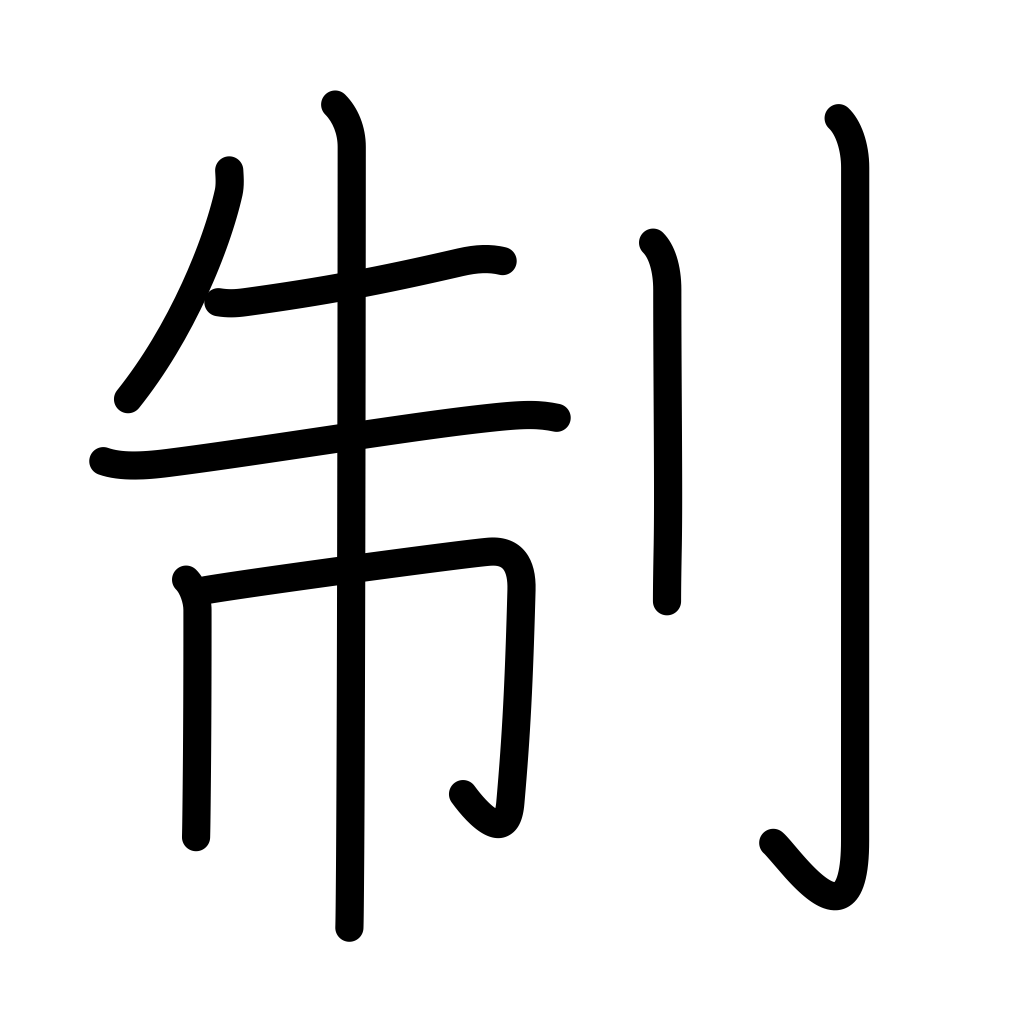
Meaning: system, law, rule